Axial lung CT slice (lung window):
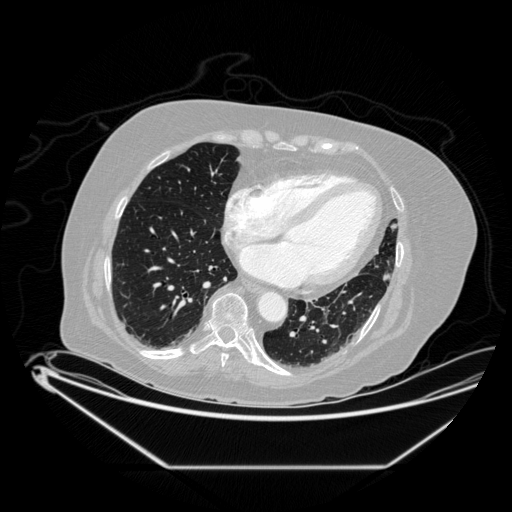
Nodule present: yes
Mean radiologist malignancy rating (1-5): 2.667